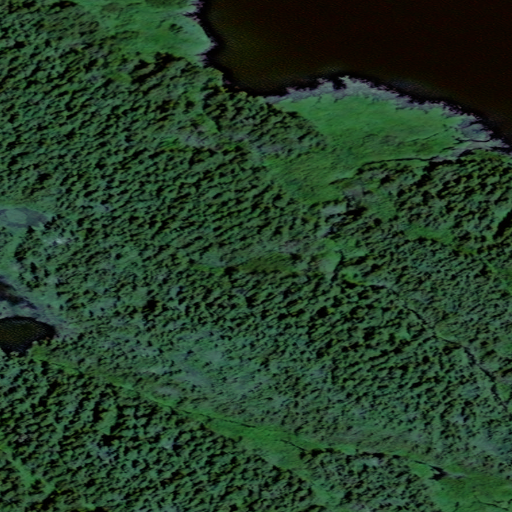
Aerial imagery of gap in Alaska named Snow River Pass containing only unknown